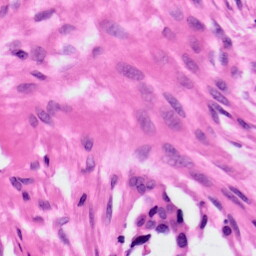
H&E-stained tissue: Ovarian